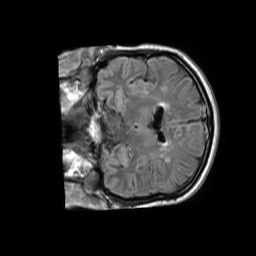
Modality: FLAIR
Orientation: coronal
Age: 57
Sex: male
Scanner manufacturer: philips
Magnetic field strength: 1.5 T
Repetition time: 11 s
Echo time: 0.14 s